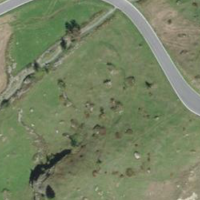
EUNIS habitat code: 23
Species observed at this site:
Sorbus aucuparia